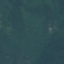
Land use / land cover: Forest